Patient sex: M
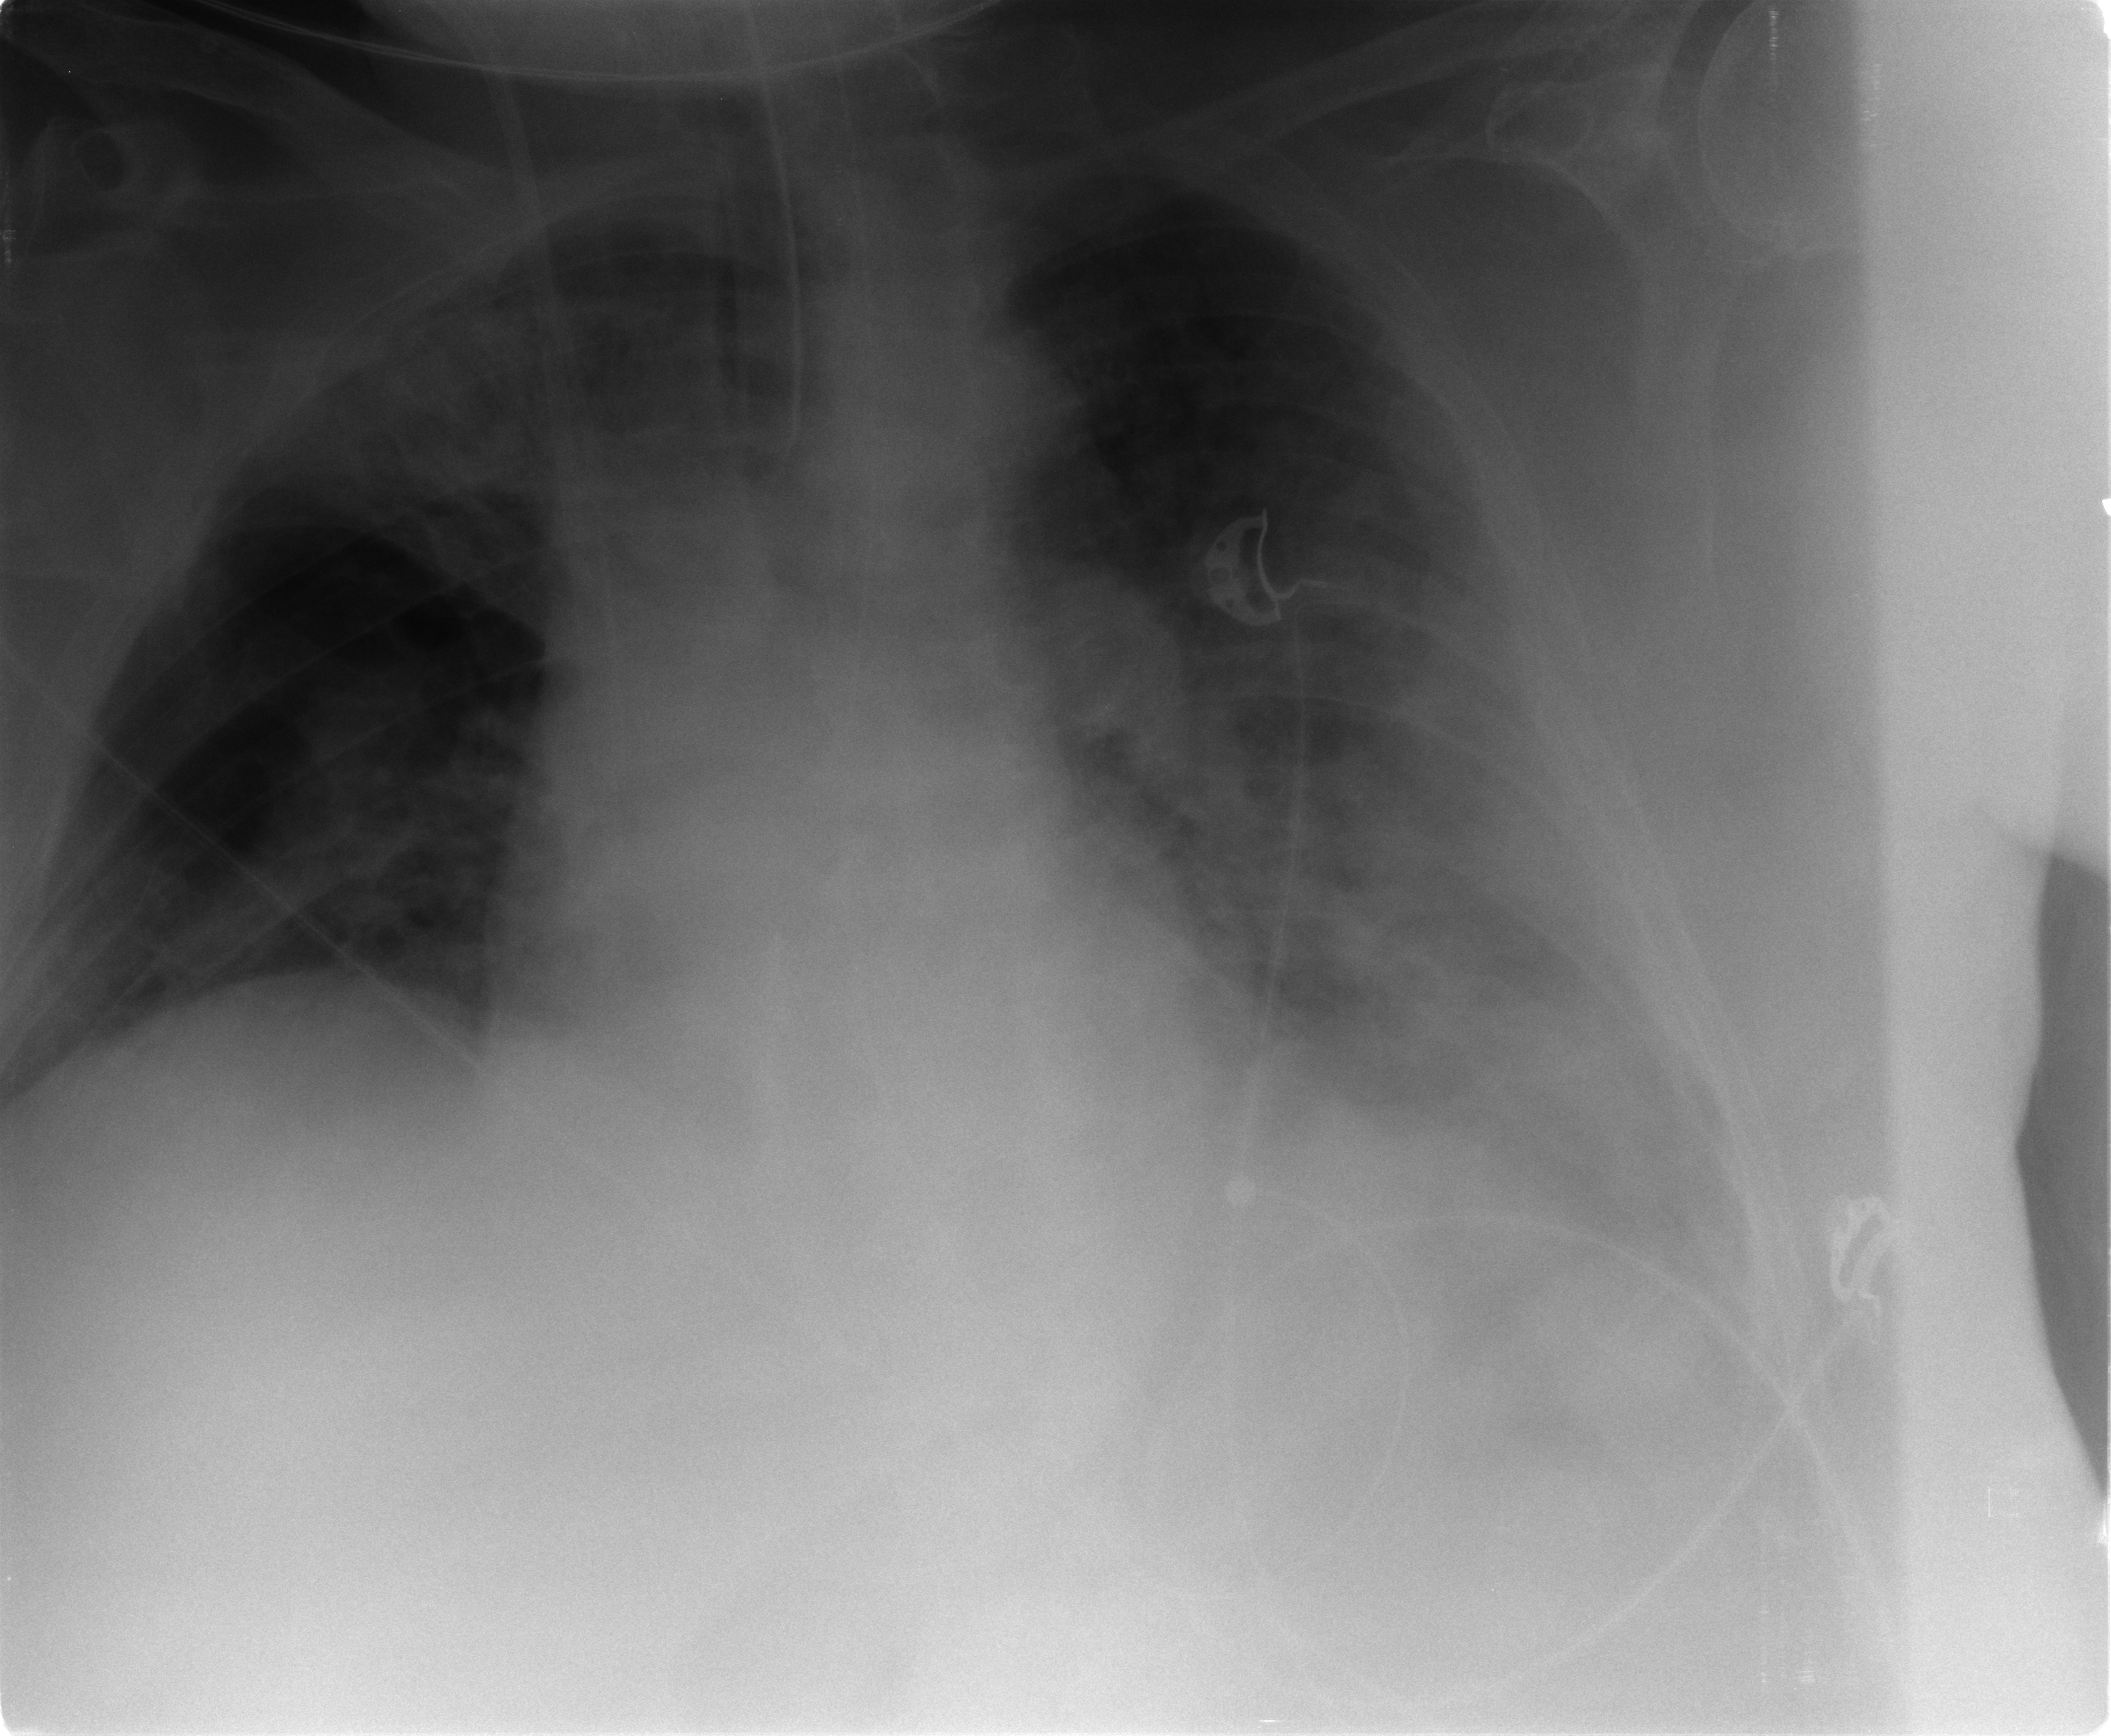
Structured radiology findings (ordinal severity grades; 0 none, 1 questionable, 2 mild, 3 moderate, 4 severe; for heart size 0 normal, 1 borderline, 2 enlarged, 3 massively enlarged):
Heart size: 0
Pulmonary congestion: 2
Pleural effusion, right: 0
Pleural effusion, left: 3
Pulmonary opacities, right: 2
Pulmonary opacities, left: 0
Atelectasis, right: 3
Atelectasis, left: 3